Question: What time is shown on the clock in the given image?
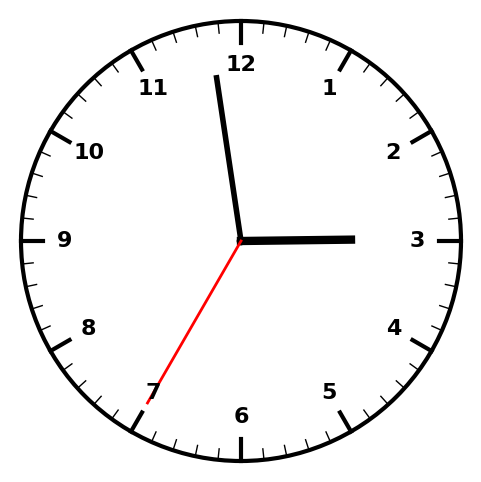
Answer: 02:58:35